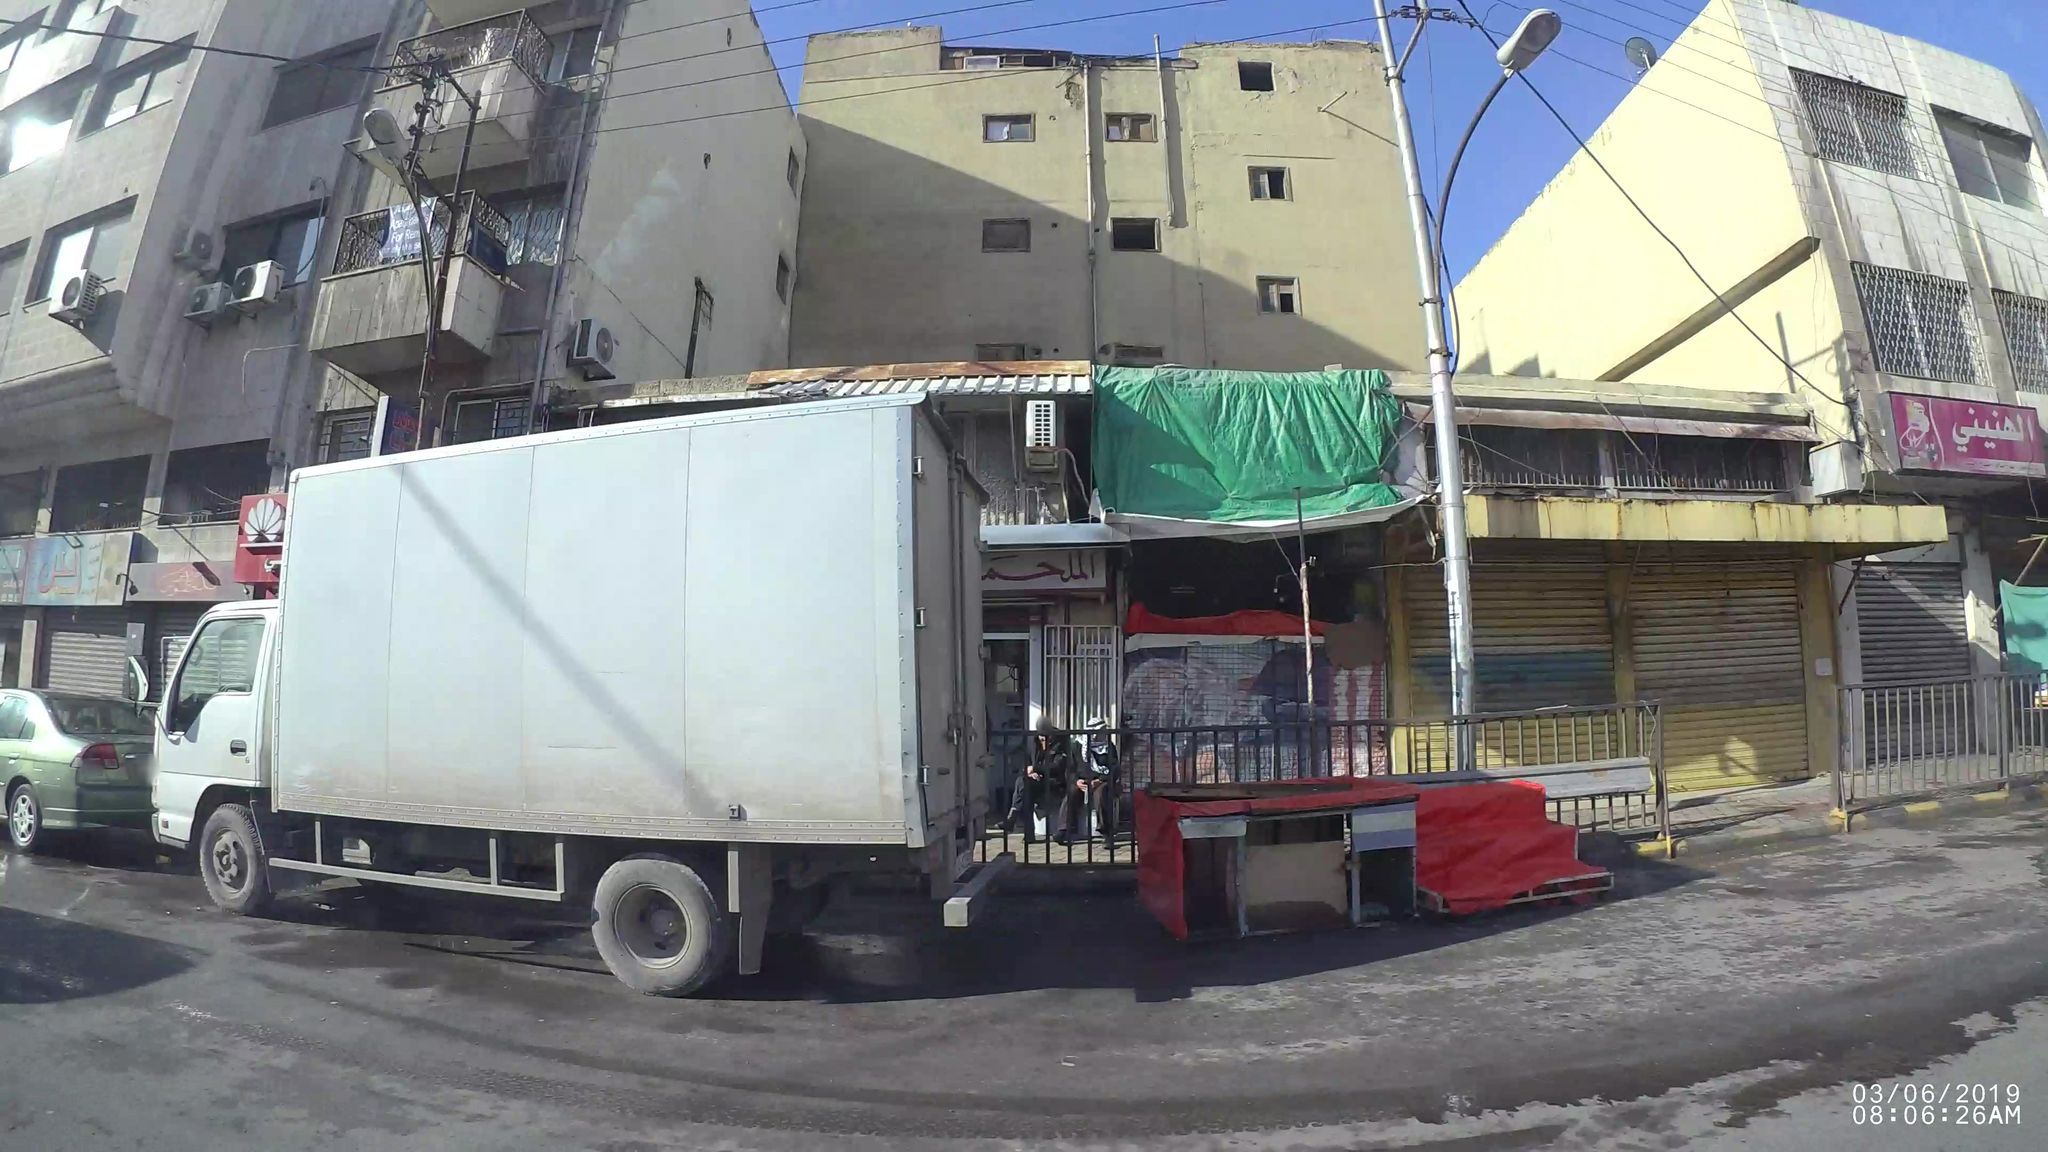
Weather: snowy
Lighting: day
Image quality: good
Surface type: driving surface
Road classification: primary_link, secondary
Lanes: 2
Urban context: urban centre
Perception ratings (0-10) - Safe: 1.29, Lively: 4.87, Beautiful: 4.23, Boring: 3.92, Depressing: 6.35, Wealthy: 0.62